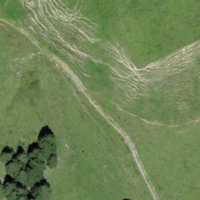
EUNIS habitat code: 26
Species observed at this site:
Dactylorhiza viridis